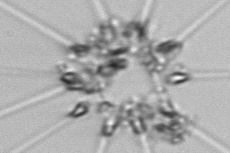
Label: Asterionellopsis_glacialis